【题型】选择题　【知识点】平面几何　【难度】easy
已知：如图，$\triangle ABC$中，点$D$、$E$、$F$分别在边$AB$、$AC$和$BC$上，下列条件能判定$DE \parallel BC$的是（ \quad）

A. $\dfrac{DE}{BC} = \dfrac{AD}{AB}$\quad\quad
B. $\dfrac{CE}{EA} = \dfrac{CF}{FB}$\quad\quad
C. $\dfrac{AD}{AE} = \dfrac{AB}{AC}$\quad\quad
D. $\dfrac{BD}{DA} = \dfrac{BF}{FC}$
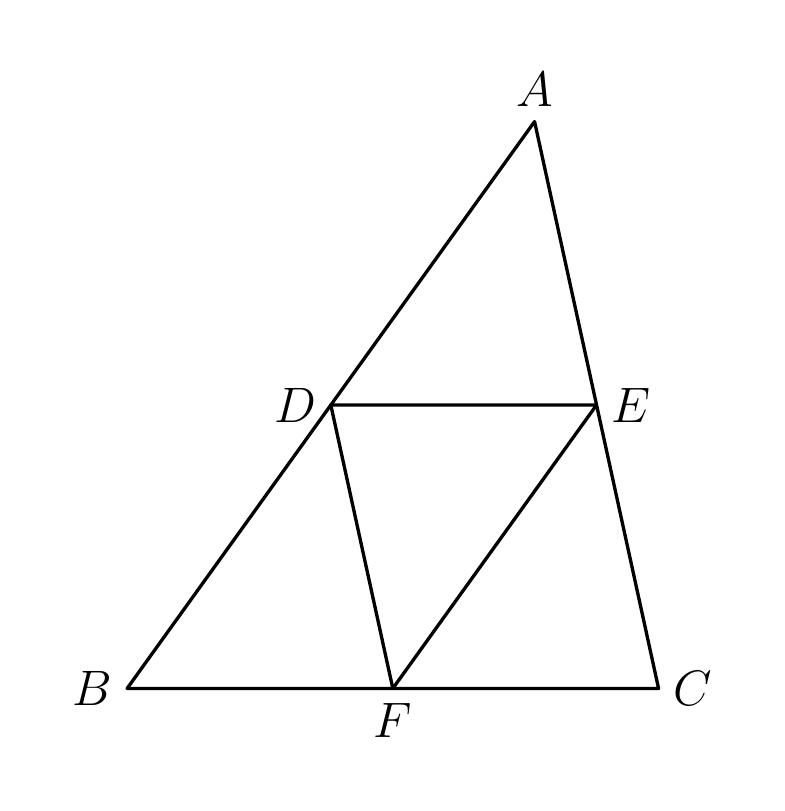
【解答】
【答案】C

【知识点】由平行判断成比例的线段

【分析】本题考查平行线分线段成比例定理. 利用平行线分线段成比例定理判断即可.
\medskip

【详解】解：A、$\dfrac{DE}{BC} = \dfrac{AD}{AB}$，不能判断$DE \parallel BC$，本选项不符合题意；
\medskip

B、$\dfrac{CE}{EA} = \dfrac{CF}{FB}$，可以判断$EF \parallel AB$，不能判断$DE \parallel BC$，本选项不符合题意；
\medskip

C、$\dfrac{AD}{AE} = \dfrac{AB}{AC}$，即$\dfrac{AD}{AB} = \dfrac{AE}{AC}$，能判断$DE \parallel BC$，本选项符合题意；
\medskip

D、$\dfrac{BD}{DA} = \dfrac{BF}{FC}$，可以判断$DF \parallel AC$，不能判断$DE \parallel BC$，本选项不符合题意；
\medskip

故选：C.